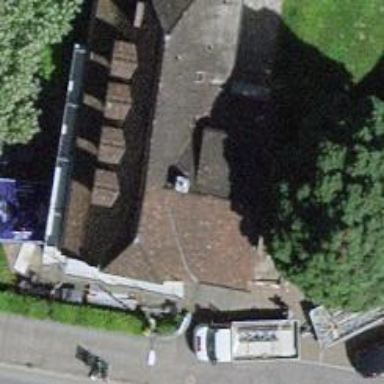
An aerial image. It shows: Restaurant.